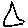
Label: triangle